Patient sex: M
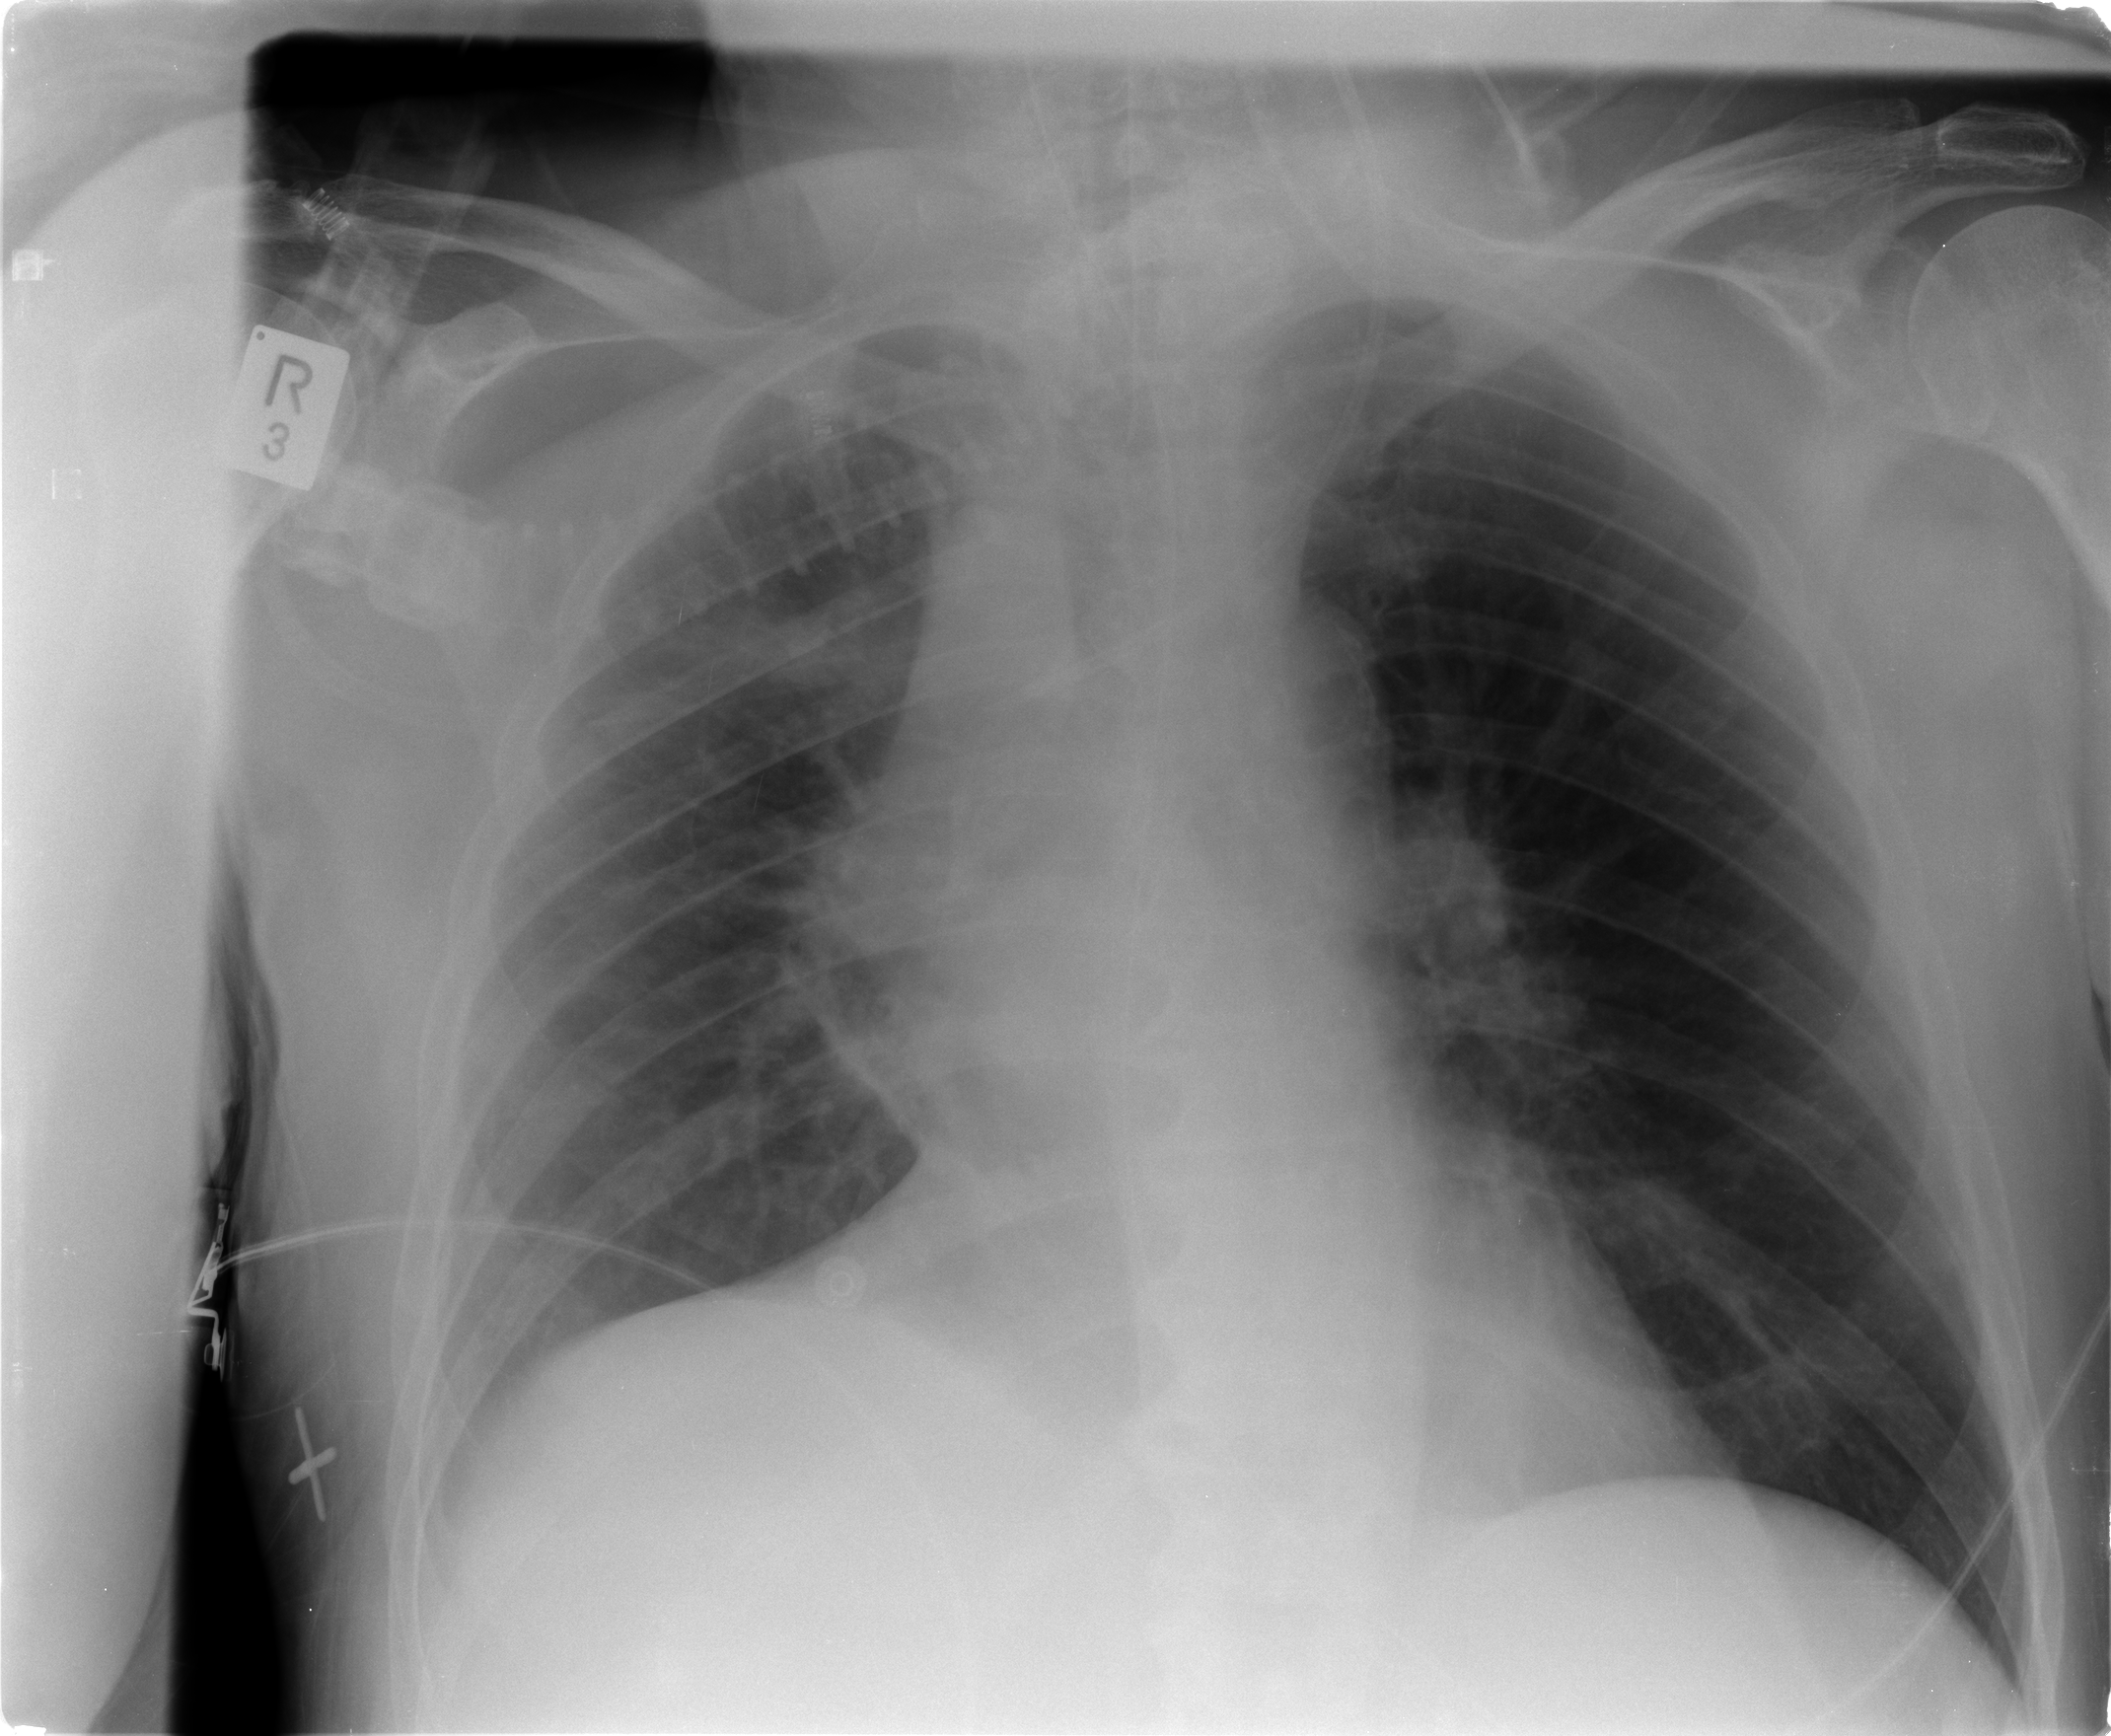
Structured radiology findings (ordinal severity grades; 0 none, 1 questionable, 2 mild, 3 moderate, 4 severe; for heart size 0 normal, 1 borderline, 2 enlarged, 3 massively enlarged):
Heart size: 2
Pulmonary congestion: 2
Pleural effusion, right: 2
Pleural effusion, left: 0
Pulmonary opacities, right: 2
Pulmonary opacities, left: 1
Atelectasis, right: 2
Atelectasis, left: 0